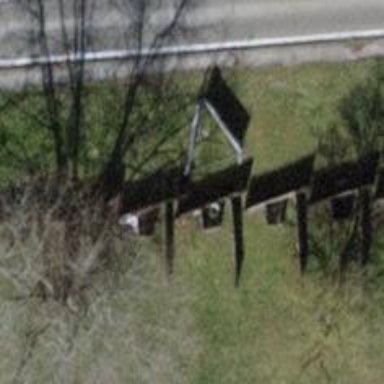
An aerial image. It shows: Fence made of wood.